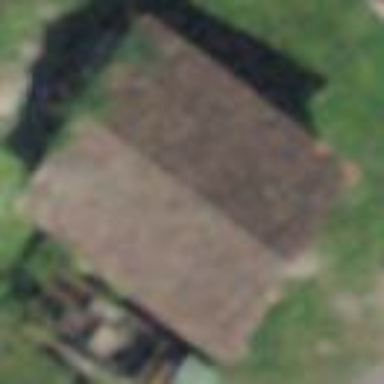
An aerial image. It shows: Cabin is depicted in the image.